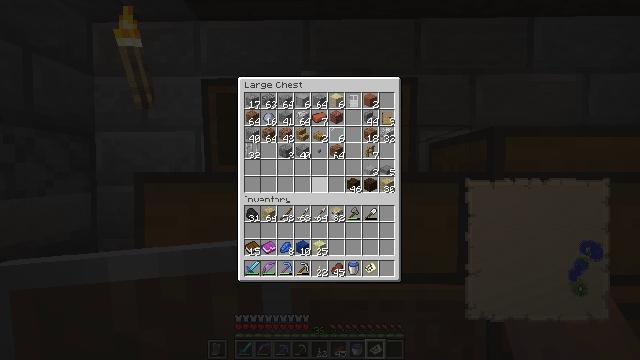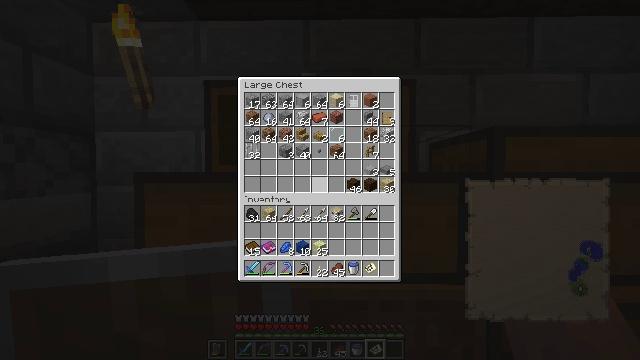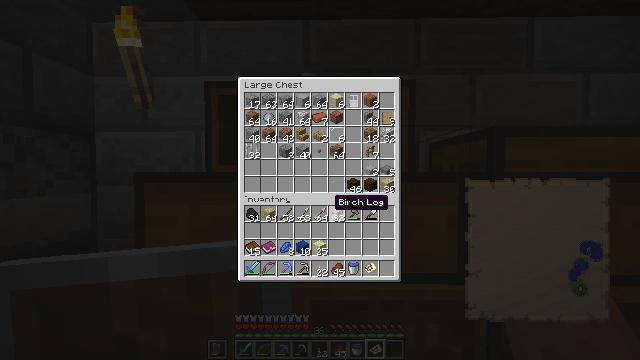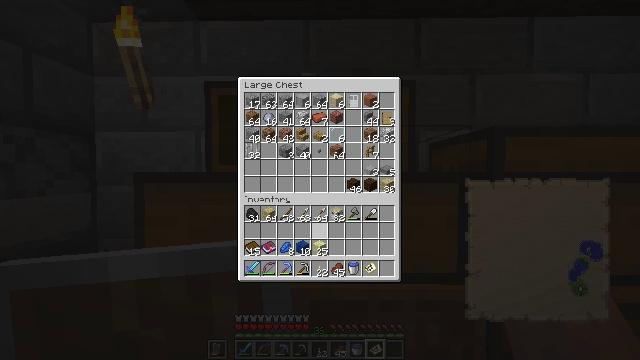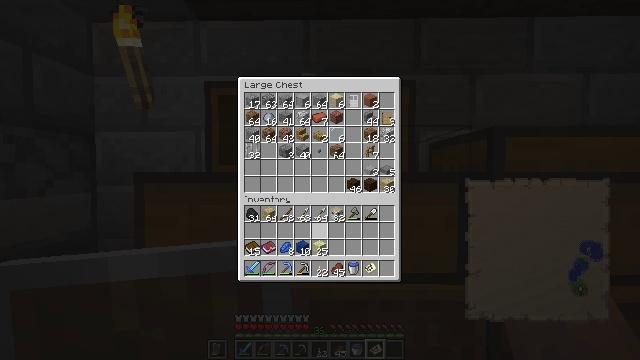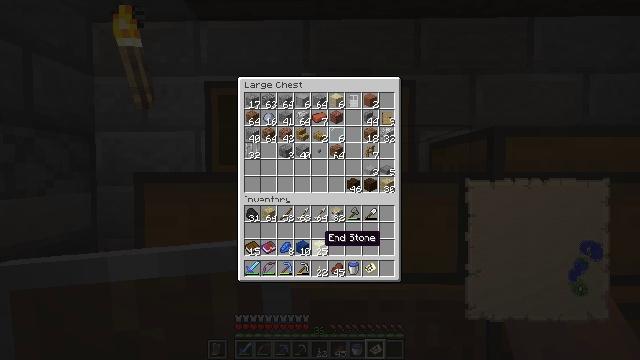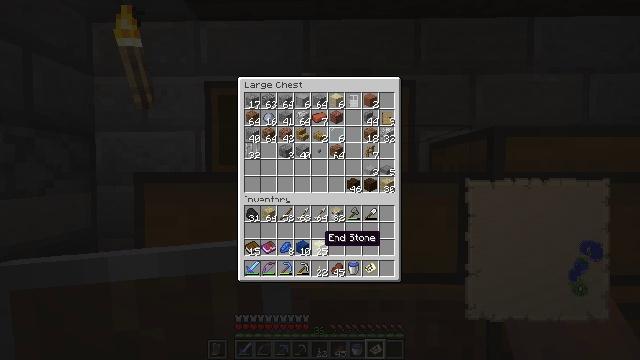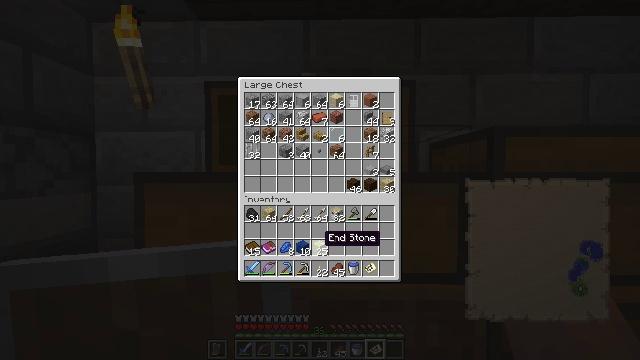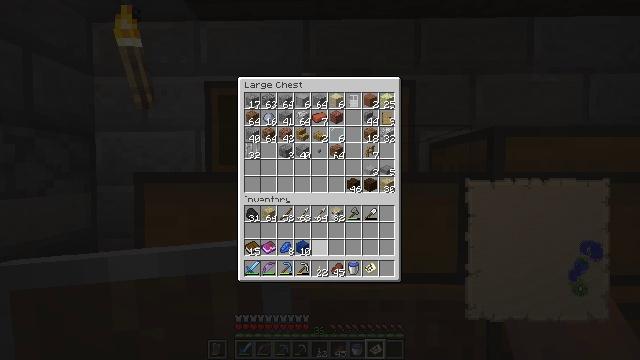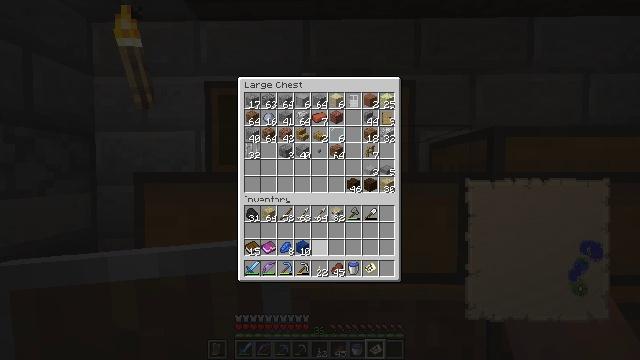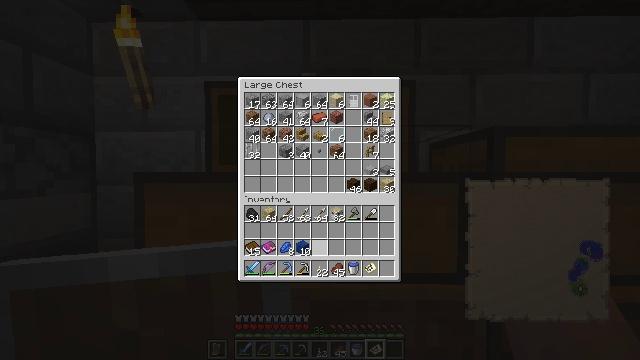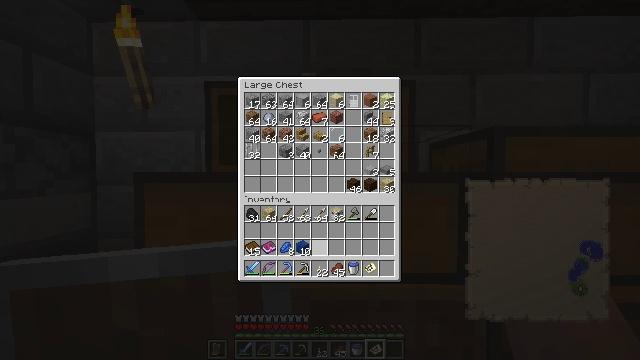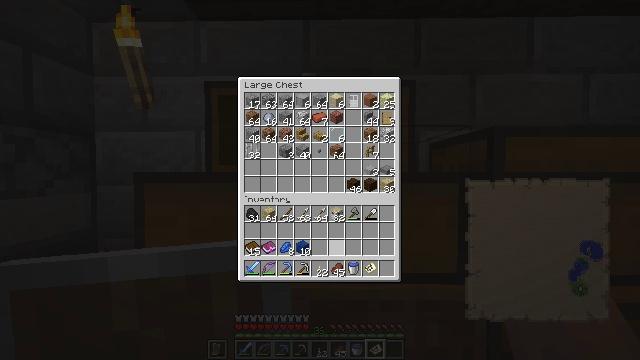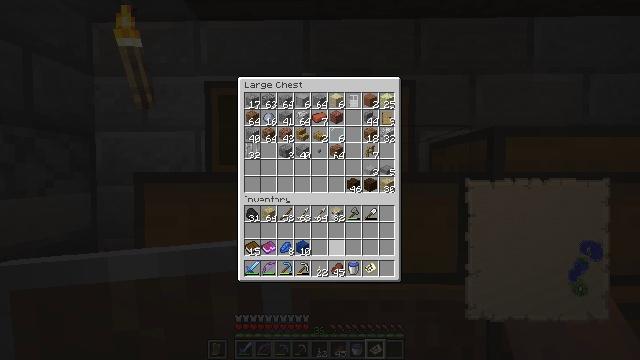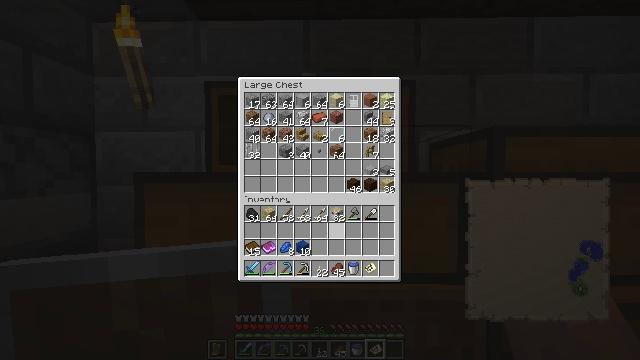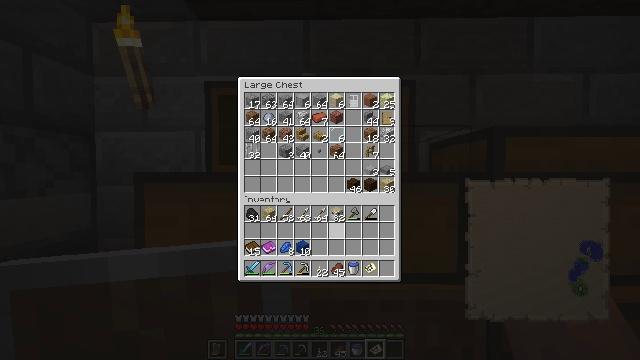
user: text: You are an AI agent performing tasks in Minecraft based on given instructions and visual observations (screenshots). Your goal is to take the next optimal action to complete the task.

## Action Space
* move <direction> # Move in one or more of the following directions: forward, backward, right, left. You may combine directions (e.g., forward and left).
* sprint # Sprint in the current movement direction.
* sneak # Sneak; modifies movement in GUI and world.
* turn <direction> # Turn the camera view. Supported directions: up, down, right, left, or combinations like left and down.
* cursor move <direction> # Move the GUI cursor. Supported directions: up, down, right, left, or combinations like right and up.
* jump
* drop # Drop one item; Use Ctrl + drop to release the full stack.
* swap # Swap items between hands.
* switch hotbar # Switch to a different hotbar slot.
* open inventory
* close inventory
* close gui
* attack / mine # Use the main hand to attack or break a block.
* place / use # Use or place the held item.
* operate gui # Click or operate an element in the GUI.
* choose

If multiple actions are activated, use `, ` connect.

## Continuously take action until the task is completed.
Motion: motion action
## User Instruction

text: Open your crafting interface and create a cauldron.
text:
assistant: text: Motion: no_op
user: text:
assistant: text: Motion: cursor move down
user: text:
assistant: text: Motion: cursor move left and down
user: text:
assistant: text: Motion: cursor move down
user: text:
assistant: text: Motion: cursor move down
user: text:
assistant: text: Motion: sneak
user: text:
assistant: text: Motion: sneak
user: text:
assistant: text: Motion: sneak, operate gui
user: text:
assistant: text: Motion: sneak
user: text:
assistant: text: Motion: sneak
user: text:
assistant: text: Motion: no_op
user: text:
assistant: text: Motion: cursor move right
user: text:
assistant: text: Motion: no_op
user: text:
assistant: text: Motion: no_op
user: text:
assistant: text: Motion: no_op
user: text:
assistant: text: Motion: no_op
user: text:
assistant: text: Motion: no_op
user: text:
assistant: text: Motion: no_op
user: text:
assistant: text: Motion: no_op
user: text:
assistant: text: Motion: turn right and down, close gui
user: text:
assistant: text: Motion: turn right and down
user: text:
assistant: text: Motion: no_op
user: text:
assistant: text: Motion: turn up
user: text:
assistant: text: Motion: turn right and down, open inventory
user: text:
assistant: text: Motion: open inventory
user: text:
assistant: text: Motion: no_op
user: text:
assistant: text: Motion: no_op
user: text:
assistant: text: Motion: no_op
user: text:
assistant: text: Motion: turn left and up
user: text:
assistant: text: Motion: turn left